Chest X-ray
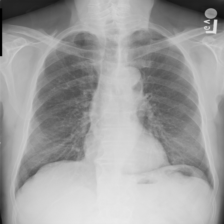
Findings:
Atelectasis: negative
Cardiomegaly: negative
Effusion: negative
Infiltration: negative
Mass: negative
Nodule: negative
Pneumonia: negative
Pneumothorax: negative
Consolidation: positive
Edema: negative
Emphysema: negative
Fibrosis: negative
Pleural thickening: negative
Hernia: negative